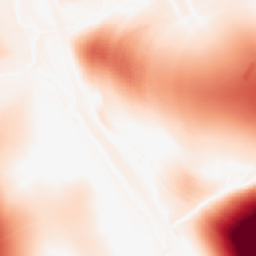
Category: morphological
Decomposition family: morphological
Decomposition parameters: operation: opening
size: 100
Upsampling method: area
Upsampling parameters: scale: 8
Upsampling scale: 8